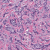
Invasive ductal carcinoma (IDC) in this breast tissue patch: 1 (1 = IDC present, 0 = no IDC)